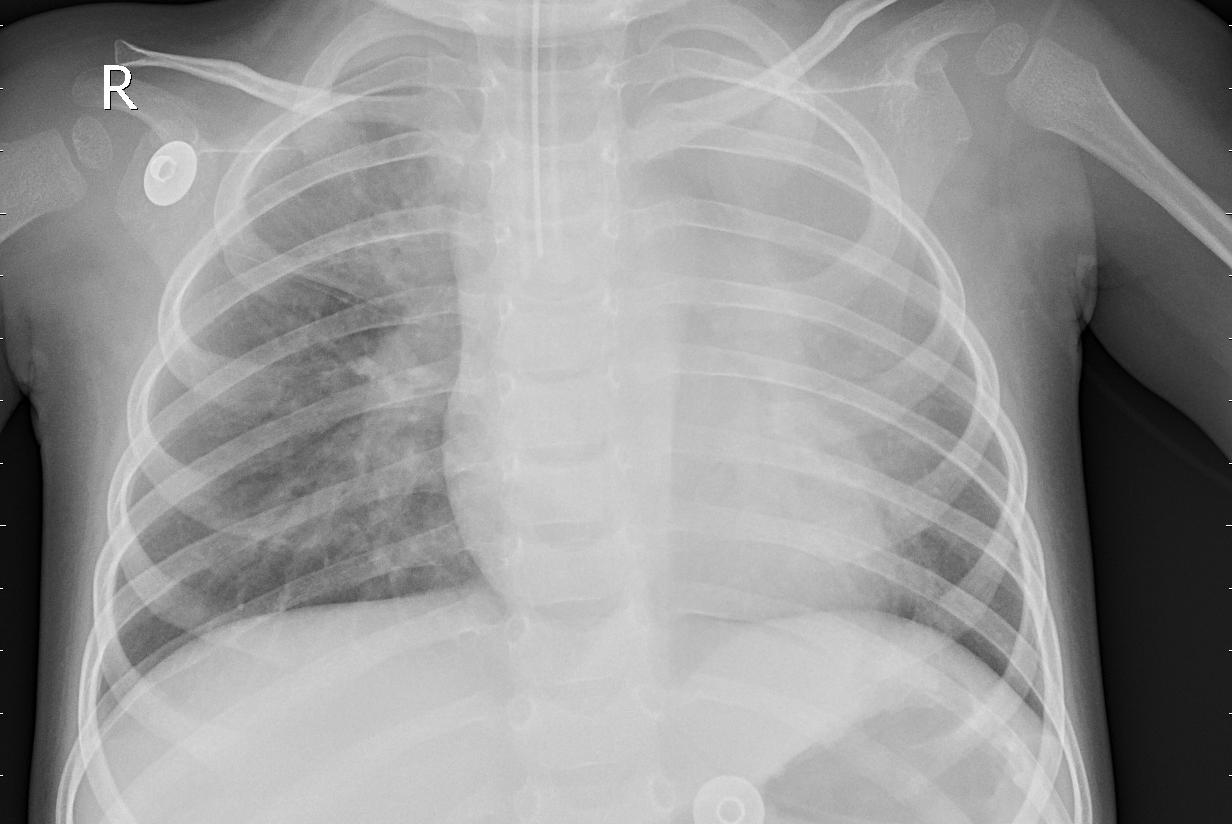
Diagnosis: PNEUMONIA